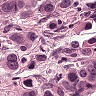
Metastatic tissue present: yes